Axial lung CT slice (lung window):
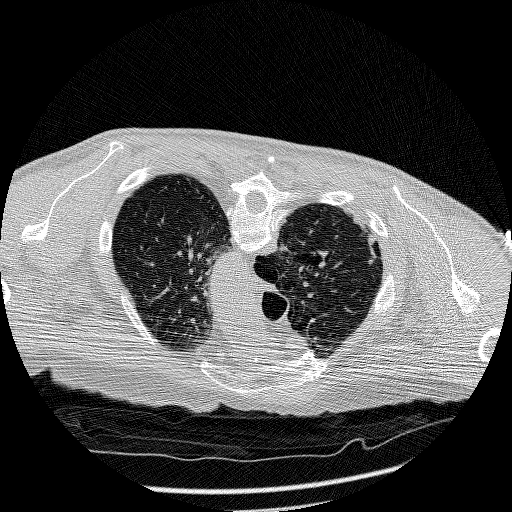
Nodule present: no